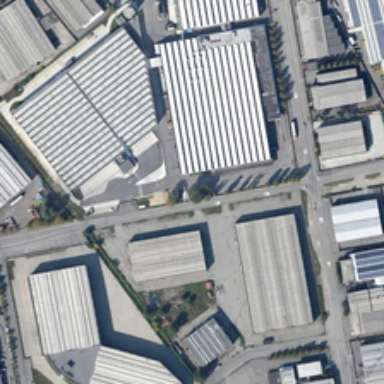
He industrial area is very modern and advanced ide the bare land .